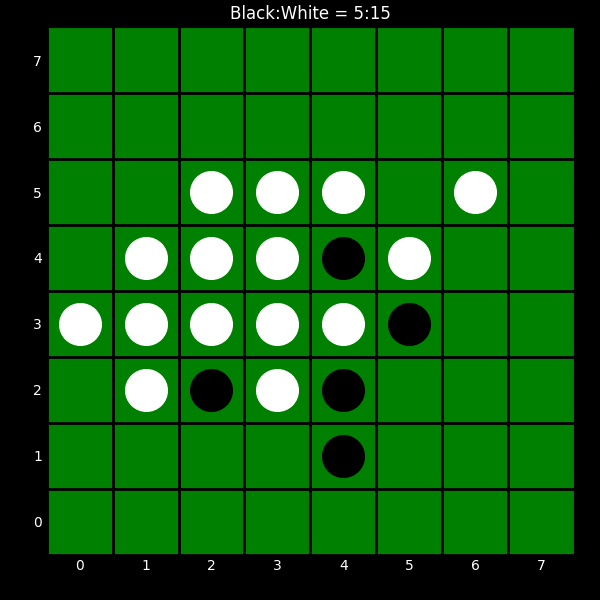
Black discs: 5
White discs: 15